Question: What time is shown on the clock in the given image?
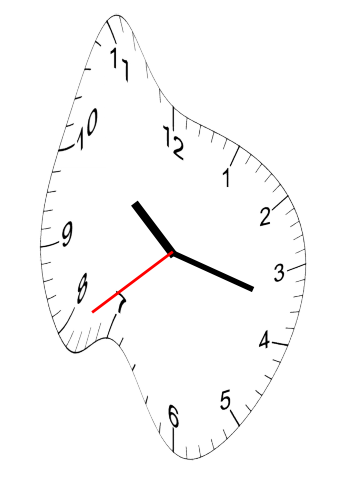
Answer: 10:17:39